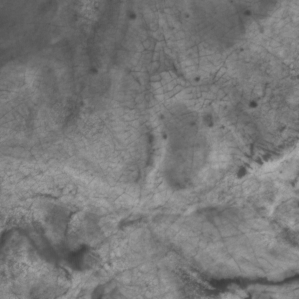
Label: non_frost